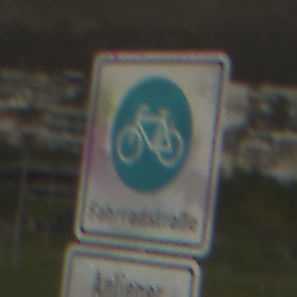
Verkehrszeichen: BeginnFahrradstrasse
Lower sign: PersonengruppenFrei2
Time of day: MorningAfternoon
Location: Outdoor (Suburban)
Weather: PartlyCloudy
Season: NotSpecified
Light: Natural